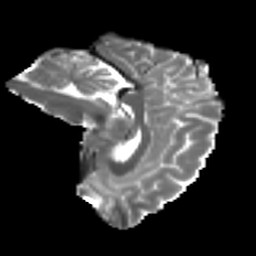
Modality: T2w
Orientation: sagittal
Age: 37
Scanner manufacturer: ge
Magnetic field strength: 3 T
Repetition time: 7.8 s
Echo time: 0.0608 s